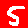
Digit: 5